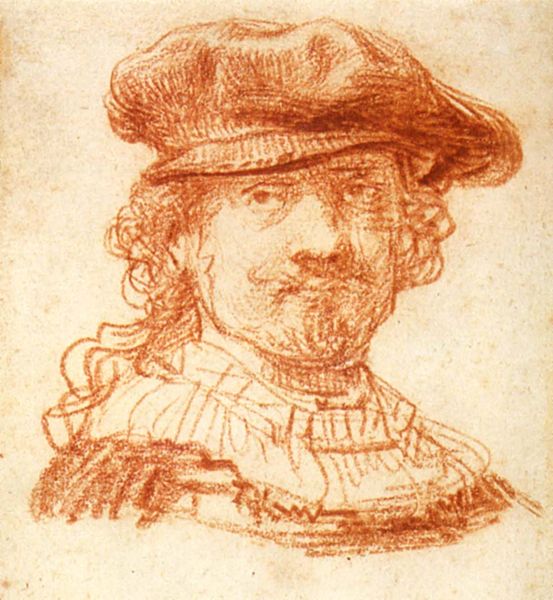
Titel: Selbstbildnis mit Barett
Künstler: Harmensz van Rijn Rembrandt
Institution: Washington, National Gallery of Art
Schlagwörter: mann, grob, braun, haar, hut, kreide, nase, orange, skizze, zeichnung, blick, rot, schirm, haube, bart, kappe, mütze, schnurrbart, augen, kragen, rembrandt, bildnis, hals, halskrause, holland, portrait, porträt, haare, blatt, locken, schulter, papier, studie, zopf, schnauzer, kohle, radierung, entwurf, selbstportrait, niederländer, holländisch, rötel, ungenau, amsterdam, gelangweilt, disegno, mutze, 17 jahrhundert, krakelig, smudge